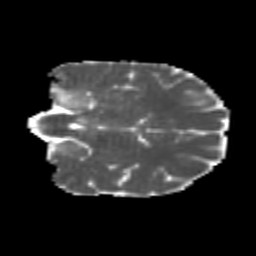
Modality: MD
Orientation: coronal
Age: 22
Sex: female
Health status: healthy
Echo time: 0.074 s